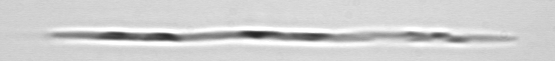
Label: Pseudo-nitzschia